【题型】选择题　【知识点】立体几何　【难度】hard
如图，在平行六面体 \(ABCD-A_1B_1C_1D_1\) 中，设 \(\vec{a} = \overrightarrow{AA_1}\)，\(\vec{b} = \overrightarrow{DB_1}\)，若 \(\vec{a}\)、\(\vec{b}\)、\(\vec{c}\) 组成空间向量的一个基底，则 \(\vec{c}\) 可以是（ ）

\vspace{0.5cm}

\noindent
A. \(\overrightarrow{BB_1}\) \quad B. \(\overrightarrow{BC_1}\) \quad C. \(\overrightarrow{BD}\) \quad D. \(\overrightarrow{BD_1}\)
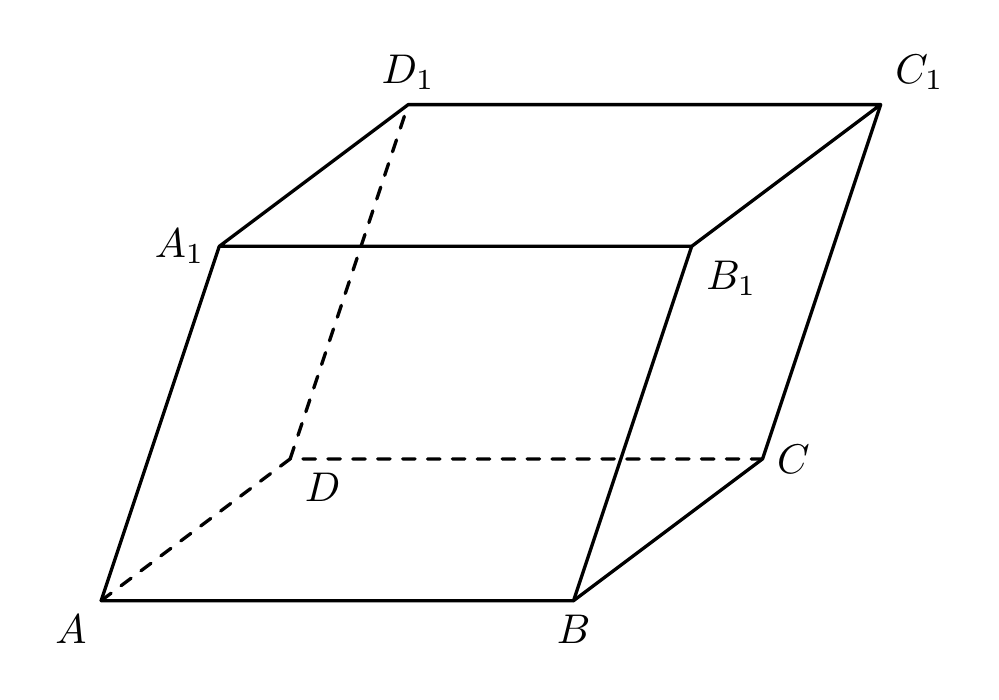
【解答】
\noindent
\textbf{【答案】} \(\boldsymbol{B}\)

\vspace{0.3cm}
\noindent
\textbf{【知识点】} 判定空间向量共面、空间向量基底概念及辨析、空间向量基本定理及其应用

\vspace{0.3cm}
\noindent
\textbf{【分析】} 利用平行六面体的结构特征，结合空间共面向量定理及空间向量基本定理逐项判断。

\vspace{0.3cm}
\noindent
\textbf{【详解】} 由 \(\vec{a} = \overrightarrow{AA_1}\)，\(\vec{b} = \overrightarrow{DB_1}\)，\(\vec{a}\)、\(\vec{b}\)、\(\vec{c}\) 组成空间向量的一个基，得向量 \(\vec{a}\)、\(\vec{b}\)、\(\vec{c}\) 不共面。\\
对于 A，在平行六面体 \(ABCD-A_1B_1C_1D_1\) 中，\(\overrightarrow{BB_1} = \overrightarrow{AA_1}\)，则 \(\overrightarrow{BB_1}\) 与 \(\vec{a}\)、\(\vec{b}\) 共面，A 不是；\\
对于 C，\(\overrightarrow{BD} = \overrightarrow{BB_1} + \overrightarrow{B_1D} = \overrightarrow{AA_1} - \overrightarrow{DB_1} = \vec{a} - \vec{b}\)，\(\overrightarrow{BD}\) 与 \(\vec{a}\)、\(\vec{b}\) 共面，C 不是；\\
对于 D，\(\overrightarrow{BD_1} = \overrightarrow{BD} + \overrightarrow{DD_1} = \vec{a} - \vec{b} + \vec{a} = 2\vec{a} - \vec{b}\)，\(\overrightarrow{BD_1}\) 与 \(\vec{a}\)、\(\vec{b}\) 共面，D 不是；\\
对于 B，由 \(\overrightarrow{DB_1} = \overrightarrow{DA} + \overrightarrow{DC} + \overrightarrow{DD_1}\)，得 \(\vec{b} = \overrightarrow{DA} + \overrightarrow{DC} + \vec{a}\)，\(\overrightarrow{DA}\)、\(\overrightarrow{DC}\)、\(\vec{a}\) 不共面，\\
假设 \(\overrightarrow{BC_1}\) 与 \(\vec{a}\)、\(\vec{b}\) 共面，则存在 \(x,y \in \mathbf{R}\)，使得 \(\overrightarrow{BC_1} = x\vec{a} + y\vec{b}\)，\\
而 \(\overrightarrow{BC_1} = \overrightarrow{CC_1} - \overrightarrow{CB} = \vec{a} - \overrightarrow{DA}\)，则 \(\vec{a} - \overrightarrow{DA} = x\vec{a} + y(\overrightarrow{DA} + \overrightarrow{DC} + \vec{a})\)，\\
整理得 \((x + y - 1)\vec{a} + (y + 1)\overrightarrow{DA} + y\overrightarrow{DC} = \vec{0}\)，从而
\[
\begin{cases}
x + y - 1 = 0 \\
y + 1 = 0 \\
y = 0
\end{cases}
\]
此方程组无解，\\
假设不成立，因此 \(\overrightarrow{BC_1}\) 与 \(\vec{a}\)、\(\vec{b}\) 不共面，\(\vec{c}\) 可以是 \(\overrightarrow{BC_1}\)。\\
故选：\(\boldsymbol{B}\)。